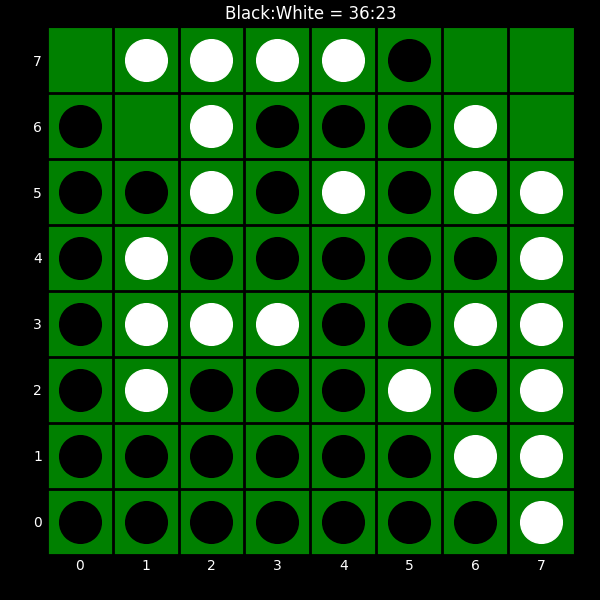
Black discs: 36
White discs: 23